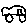
Label: car